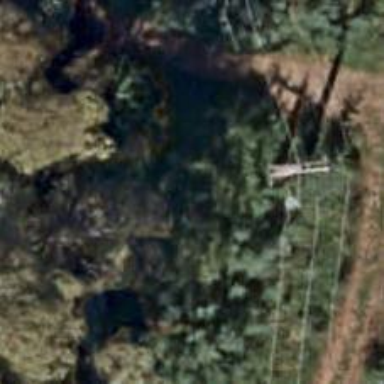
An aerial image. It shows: Minor power line.